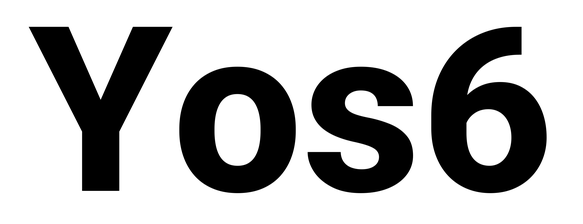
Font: Roboto_ExtraBold